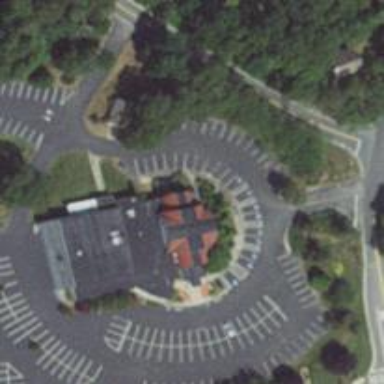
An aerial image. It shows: Parking space is available.